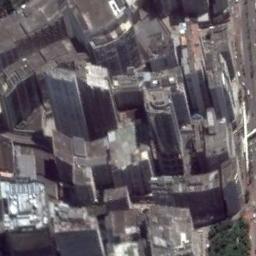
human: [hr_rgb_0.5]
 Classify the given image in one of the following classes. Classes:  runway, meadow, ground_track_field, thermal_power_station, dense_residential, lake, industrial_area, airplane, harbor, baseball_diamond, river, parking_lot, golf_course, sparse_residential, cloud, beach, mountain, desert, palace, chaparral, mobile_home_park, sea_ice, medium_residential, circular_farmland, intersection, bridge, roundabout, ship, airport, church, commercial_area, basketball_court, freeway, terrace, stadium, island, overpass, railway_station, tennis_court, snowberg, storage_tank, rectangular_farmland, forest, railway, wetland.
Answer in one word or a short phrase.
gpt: commercial_area